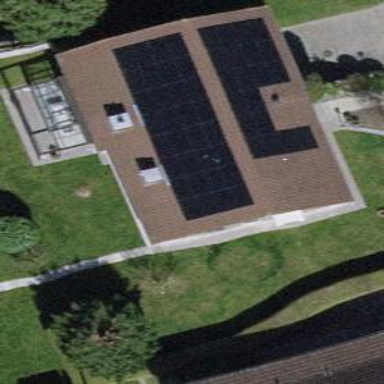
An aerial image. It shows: Solar power generator utilizing photovoltaic technology with solar photovoltaic panels.